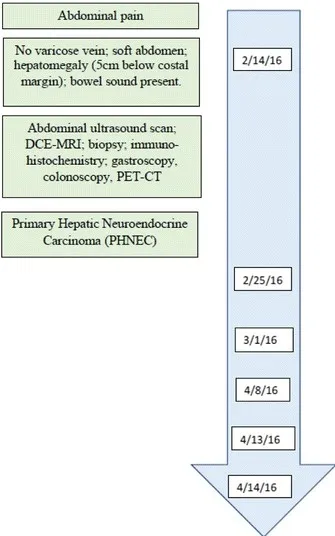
Case one timeline.
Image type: chart (chart)